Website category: phone
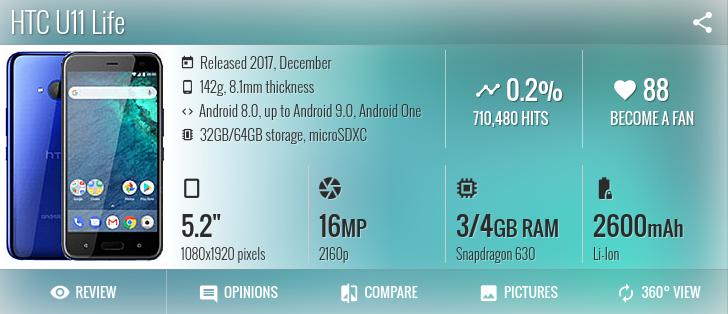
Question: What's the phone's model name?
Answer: HTC U11 Life

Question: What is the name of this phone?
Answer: HTC U11 Life

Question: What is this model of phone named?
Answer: HTC U11 Life

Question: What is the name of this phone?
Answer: HTC U11 Life

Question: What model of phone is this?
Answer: HTC U11 Life

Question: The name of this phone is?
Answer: HTC U11 Life

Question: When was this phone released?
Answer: Released 2017, December

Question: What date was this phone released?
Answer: Released 2017, December

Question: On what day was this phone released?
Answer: Released 2017, December

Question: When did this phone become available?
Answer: Released 2017, December

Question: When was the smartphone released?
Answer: Released 2017, December

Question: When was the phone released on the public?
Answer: Released 2017, December

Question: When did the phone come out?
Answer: Released 2017, December

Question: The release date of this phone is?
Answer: Released 2017, December

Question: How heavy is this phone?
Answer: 142g

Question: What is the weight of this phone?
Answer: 142g

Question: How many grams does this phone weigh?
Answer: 142g

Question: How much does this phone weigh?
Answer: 142g

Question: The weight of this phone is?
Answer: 142g

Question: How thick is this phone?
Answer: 8.1mm thickness

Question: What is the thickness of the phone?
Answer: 8.1mm thickness

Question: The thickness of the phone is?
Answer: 8.1mm thickness

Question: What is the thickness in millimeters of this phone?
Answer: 8.1mm thickness

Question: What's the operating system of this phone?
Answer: Android 8.0, up to Android 9.0, Android One

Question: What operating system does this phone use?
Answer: Android 8.0, up to Android 9.0, Android One

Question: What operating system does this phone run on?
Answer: Android 8.0, up to Android 9.0, Android One

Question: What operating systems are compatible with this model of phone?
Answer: Android 8.0, up to Android 9.0, Android One

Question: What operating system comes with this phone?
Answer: Android 8.0, up to Android 9.0, Android One

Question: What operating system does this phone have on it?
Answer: Android 8.0, up to Android 9.0, Android One

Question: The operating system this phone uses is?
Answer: Android 8.0, up to Android 9.0, Android One

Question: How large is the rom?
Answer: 32GB/64GB storage

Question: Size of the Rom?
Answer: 32GB/64GB storage

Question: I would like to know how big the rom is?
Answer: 32GB/64GB storage

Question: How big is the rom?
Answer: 32GB/64GB storage

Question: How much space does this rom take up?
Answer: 32GB/64GB storage

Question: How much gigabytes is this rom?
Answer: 32GB/64GB storage

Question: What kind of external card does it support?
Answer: microSDXC

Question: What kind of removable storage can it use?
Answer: microSDXC

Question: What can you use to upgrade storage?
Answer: microSDXC

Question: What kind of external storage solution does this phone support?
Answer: microSDXC

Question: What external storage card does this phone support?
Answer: microSDXC

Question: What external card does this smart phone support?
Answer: microSDXC

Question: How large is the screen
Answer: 5.2"

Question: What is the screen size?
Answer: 5.2"

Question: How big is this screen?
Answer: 5.2"

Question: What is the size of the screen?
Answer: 5.2"

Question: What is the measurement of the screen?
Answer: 5.2"

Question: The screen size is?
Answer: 5.2"

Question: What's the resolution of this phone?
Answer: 1080x1920 pixels

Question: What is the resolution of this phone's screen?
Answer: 1080x1920 pixels

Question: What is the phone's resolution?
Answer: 1080x1920 pixels

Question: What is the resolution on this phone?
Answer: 1080x1920 pixels

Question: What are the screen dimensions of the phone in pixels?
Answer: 1080x1920 pixels

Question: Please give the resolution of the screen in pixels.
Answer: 1080x1920 pixels

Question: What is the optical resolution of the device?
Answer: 1080x1920 pixels

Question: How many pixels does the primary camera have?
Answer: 16 MP

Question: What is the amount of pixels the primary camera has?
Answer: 16 MP

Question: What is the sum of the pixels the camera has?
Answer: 16 MP

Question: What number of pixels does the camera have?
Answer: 16 MP

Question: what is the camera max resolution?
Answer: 16 MP

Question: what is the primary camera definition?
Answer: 16 MP

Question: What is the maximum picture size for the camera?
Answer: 16 MP

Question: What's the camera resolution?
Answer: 2160p

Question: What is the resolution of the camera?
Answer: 2160p